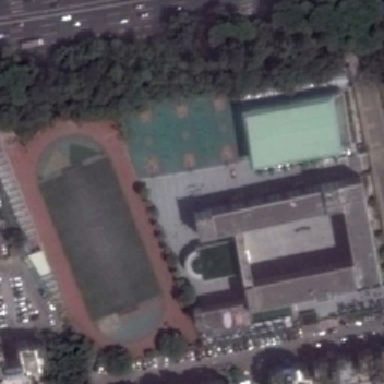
Playgrounds with some buildings and three basketball fields are located in many green trees and schools near the road .